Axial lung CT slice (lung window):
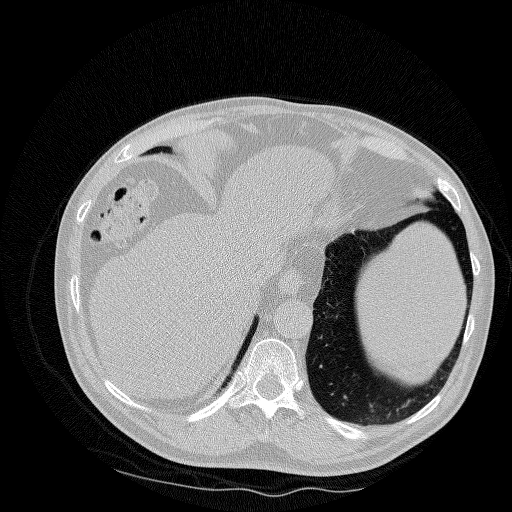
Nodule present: no